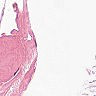
Metastatic tissue present: no